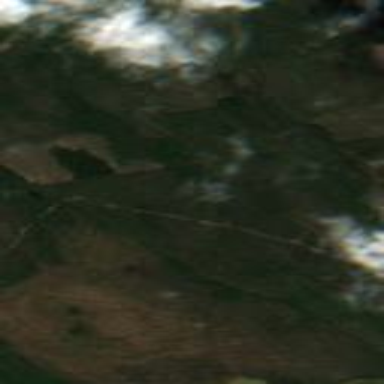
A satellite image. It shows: Woodland consisting mainly of needle-leaved trees.